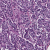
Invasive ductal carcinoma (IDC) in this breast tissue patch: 1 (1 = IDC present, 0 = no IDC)